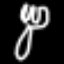
Label: fork